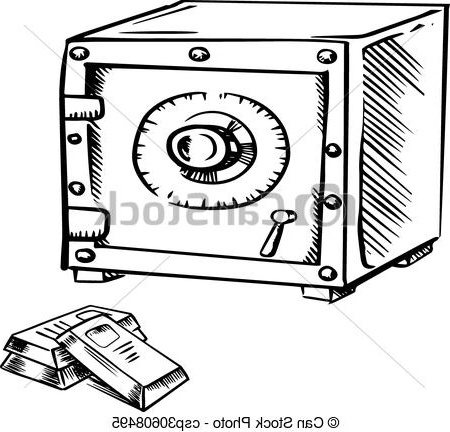
Label: safe